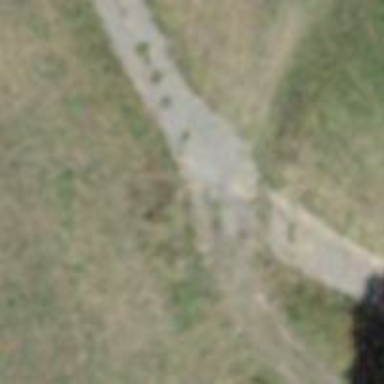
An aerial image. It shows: Track road with grade3 tracktype.